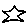
Label: star